Interaction volume radius: 10 \u00c5
Interaction volume height: 10 \u00c5
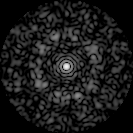
Disorder parameter: 0.8221